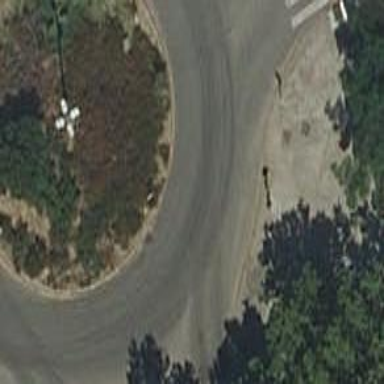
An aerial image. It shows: Residential road that intersects with roundabout.